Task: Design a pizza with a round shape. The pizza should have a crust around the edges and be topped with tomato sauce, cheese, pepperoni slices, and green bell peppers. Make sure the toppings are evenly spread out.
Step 674:
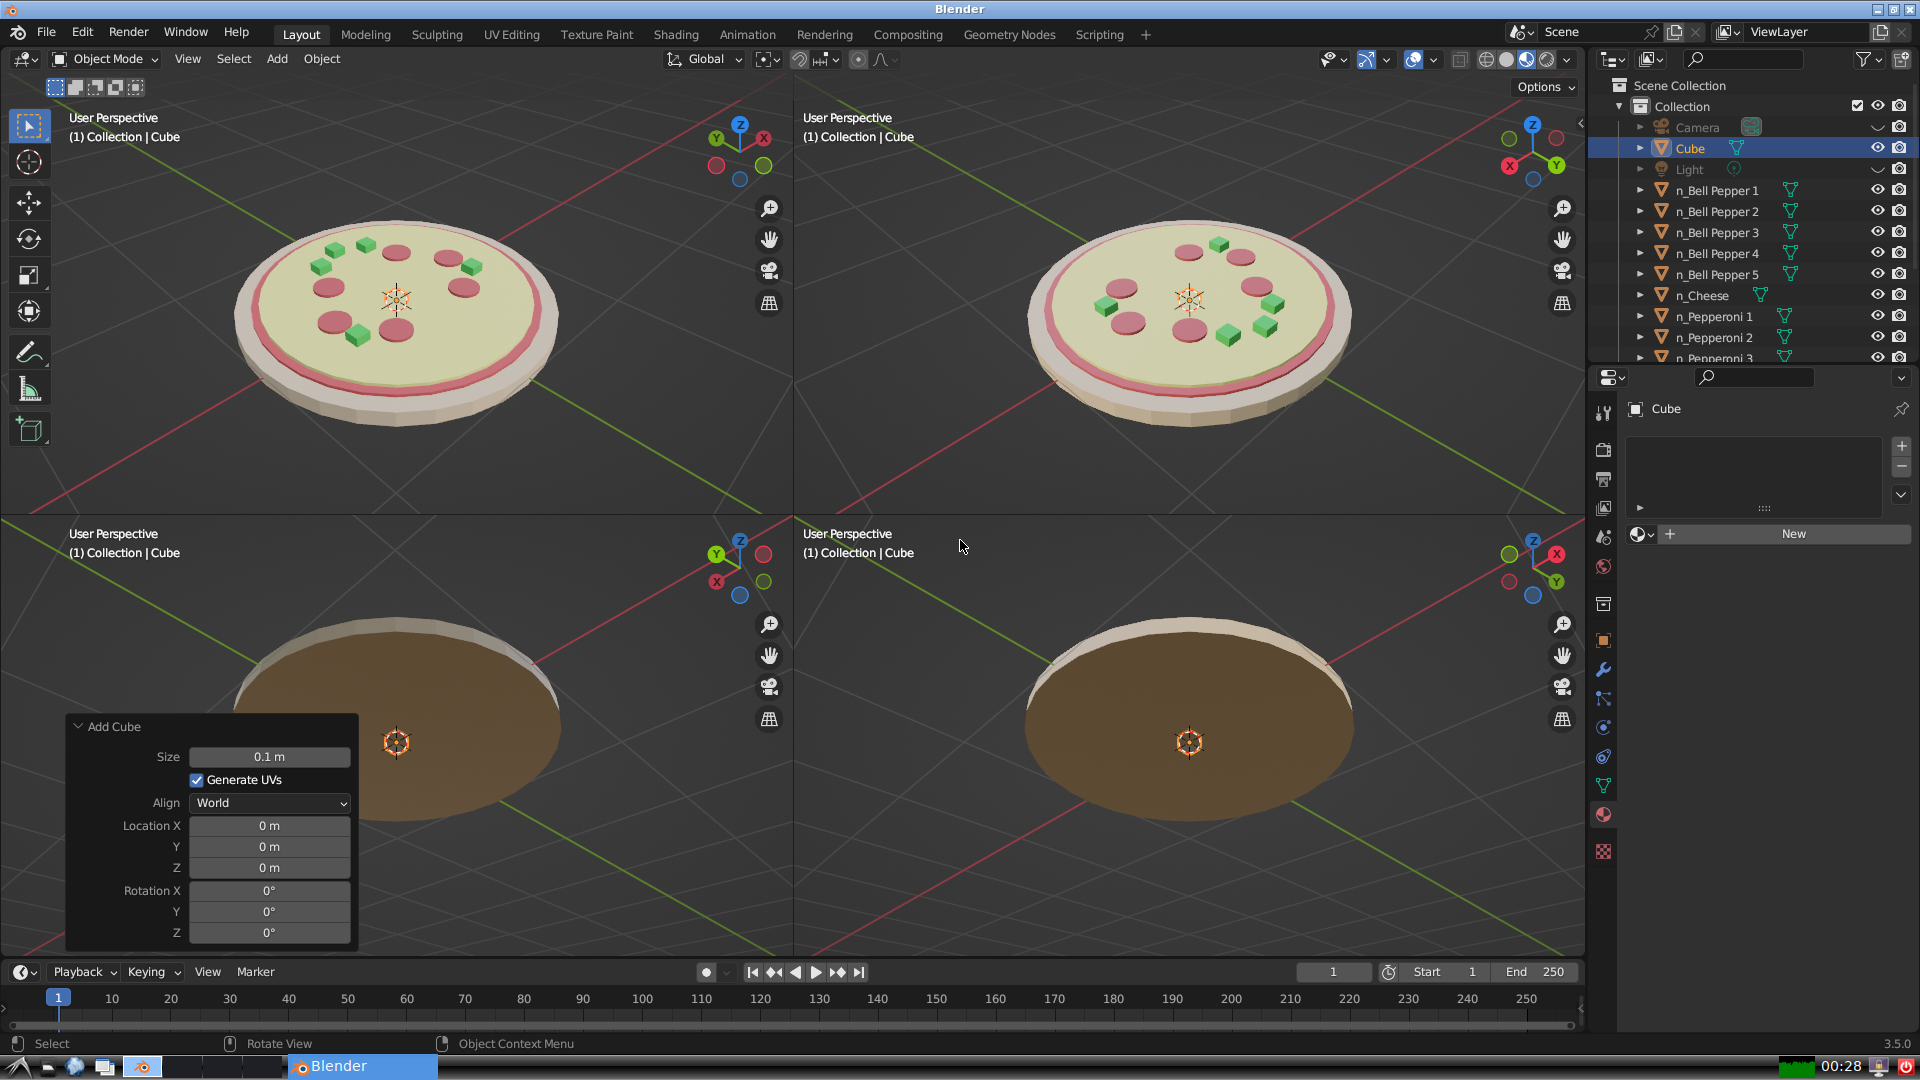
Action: {"key_press": ['Ctrl, Home']}